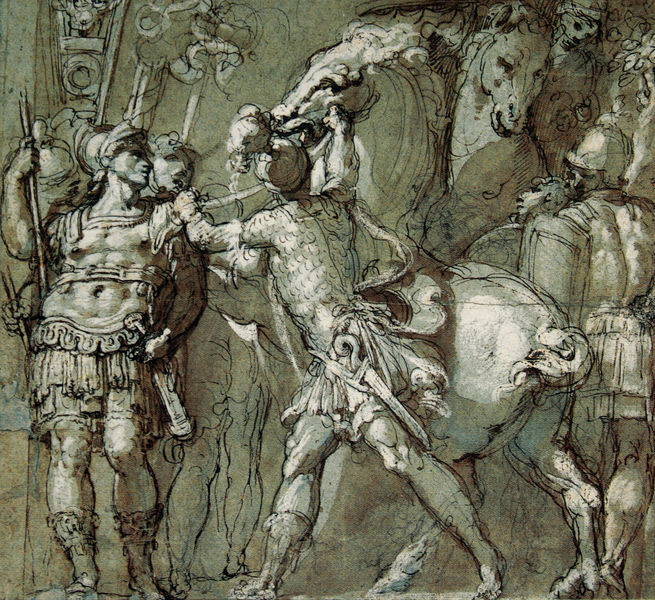
Titel: Szene aus der Geschichte Roms
Künstler: Taddeo Zuccari
Standort: New York
Institution: Privatbesitz
Schlagwörter: feder, kampf, kämpfer, mann, weiß, grün, bewegung, brust, grau, köpfe, männer, rücken, schwarz, skizze, zeichnung, gedränge, arme, augen, gehen, rauch, renaissance, pferd, pferde, beine, federbusch, hufe, mähne, schweif, zaumzeug, zügel, krieg, lanze, soldaten, muskeln, bauch, knie, scheide, schild, tusche, panzer, antike, schwarz-weiß, schwert, säbel, uniform, waffen, konturen, soldat, helm, stiefel, schritt, entwurf, ritter, heer, rüstung, rom, studien, römer, helme, manierismus, nüstern, krieger, griechenland, lanzen, speer, skizzen, triumphzug, lavierung, insignien, gen, pferdeschwanz, standarte, gehöht, höhung, knappe, feldzeichen, bändigen, sodaten, gladius, helm#, altes rom, beumen, geweisst, scchwert, pfferd, esoldat, legionszeichen